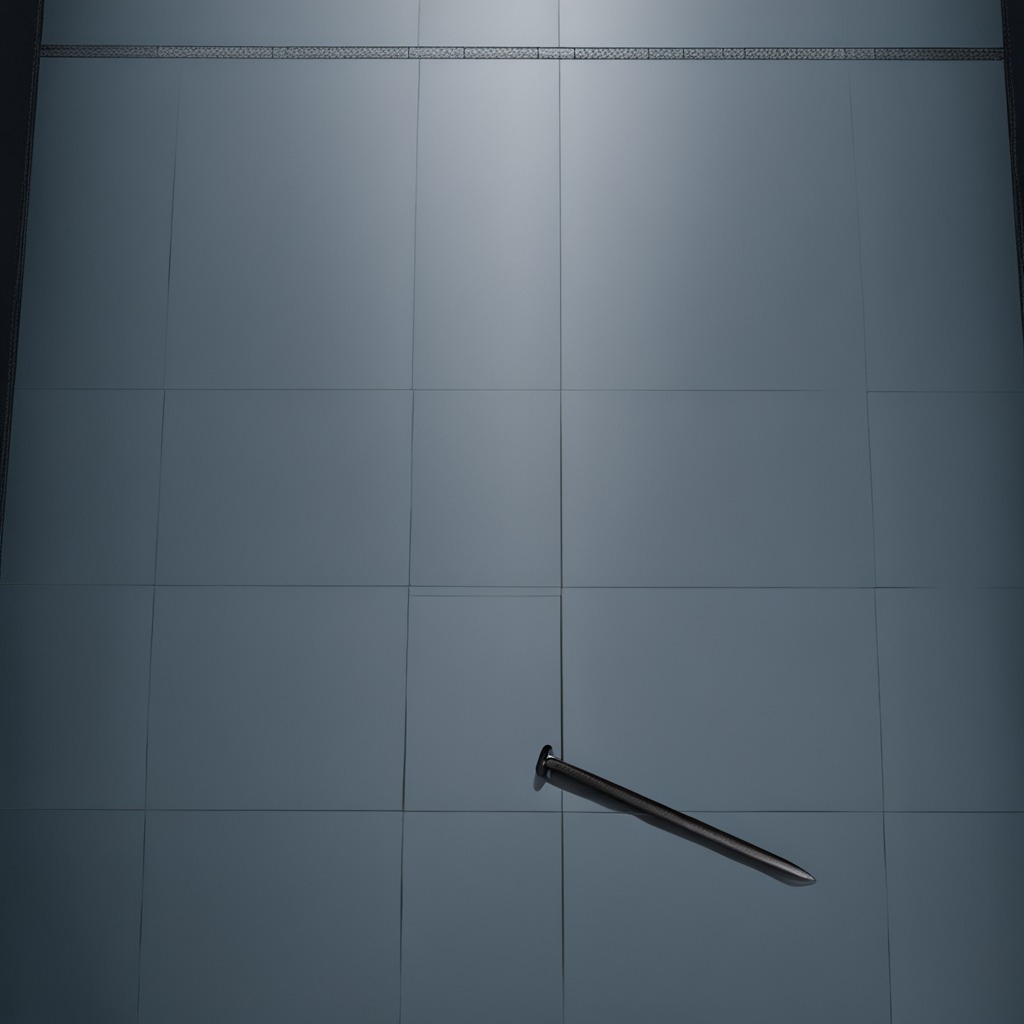
A nail is lying on the toolbox surface in an airplane hangar workshop 8K.